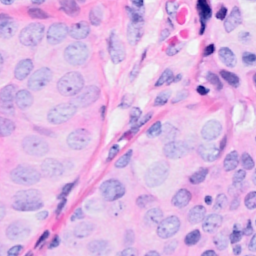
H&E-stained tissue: Breast